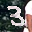
Label: 3